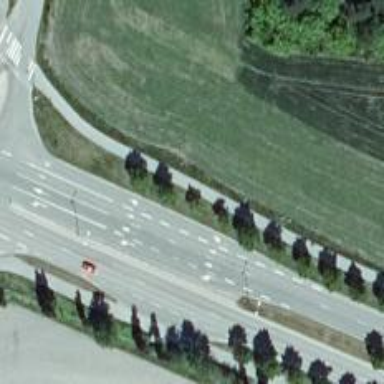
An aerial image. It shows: Secondary road with asphalt surface.